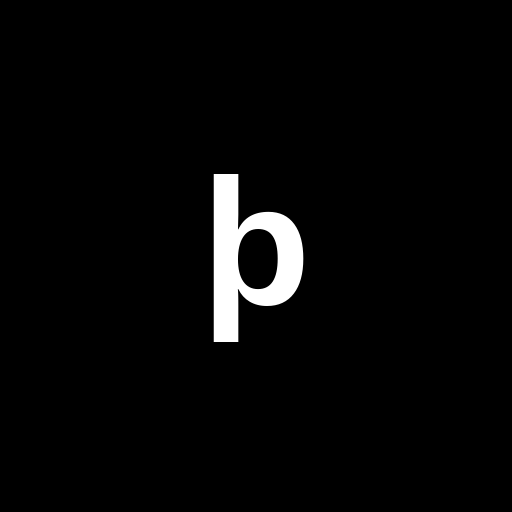
Character: þ
Unicode: U+00FE (LATIN SMALL LETTER THORN)